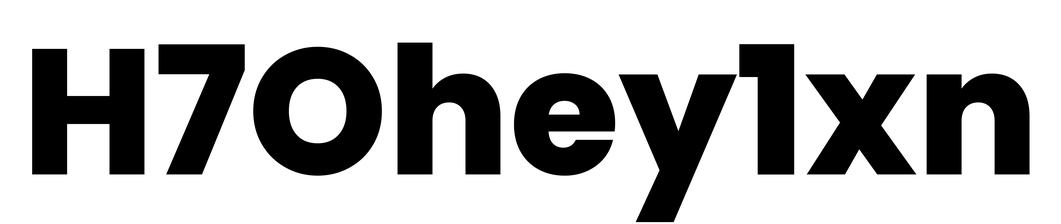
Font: Poppins-ExtraBold